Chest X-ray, PA view. Patient: 57 years old, sex M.
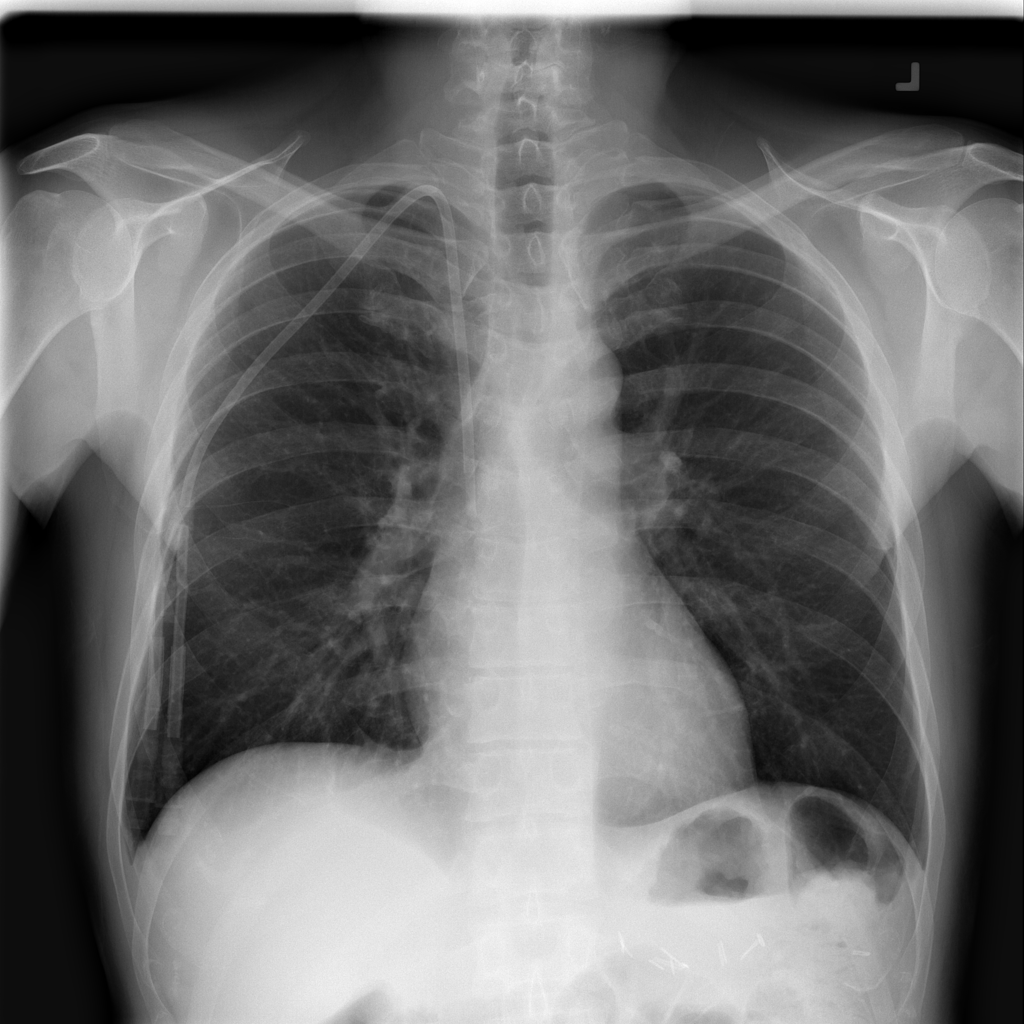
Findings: No Finding